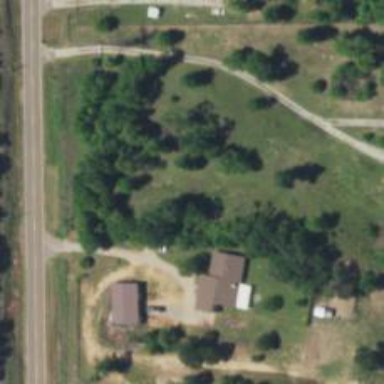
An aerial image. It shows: Driveway leading to service road.